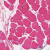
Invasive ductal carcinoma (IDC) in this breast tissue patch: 0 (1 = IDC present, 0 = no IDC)